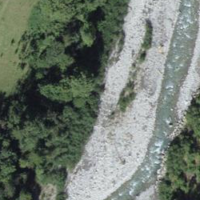
EUNIS habitat code: 44
Species observed at this site:
Rubus saxatilis